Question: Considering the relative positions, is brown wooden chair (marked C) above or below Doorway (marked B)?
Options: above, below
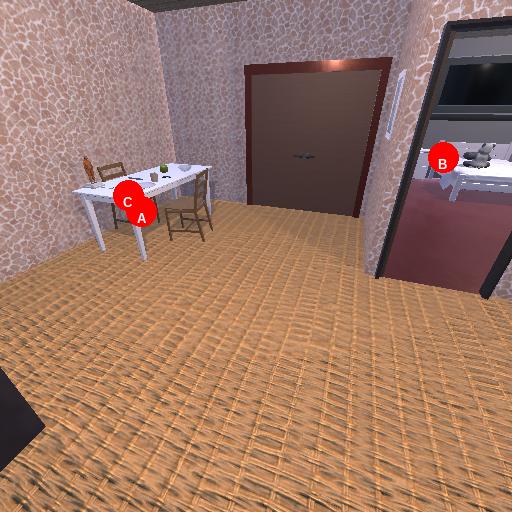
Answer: above